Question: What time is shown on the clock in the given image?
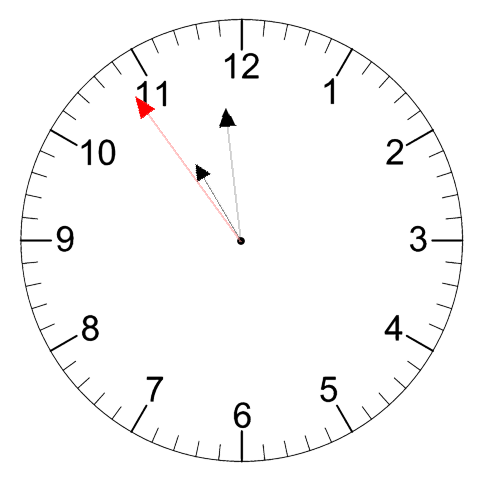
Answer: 10:58:54